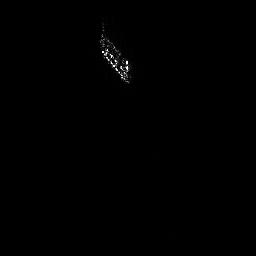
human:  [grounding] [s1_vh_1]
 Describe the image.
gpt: In the satellite image, there is  <ref>1 large ship </ref> <box>[[37, 8, 50, 33, 0]]</box> located at top.